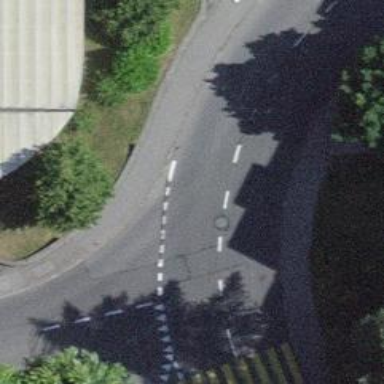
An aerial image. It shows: Sidewalk.